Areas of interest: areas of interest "Commercial service"
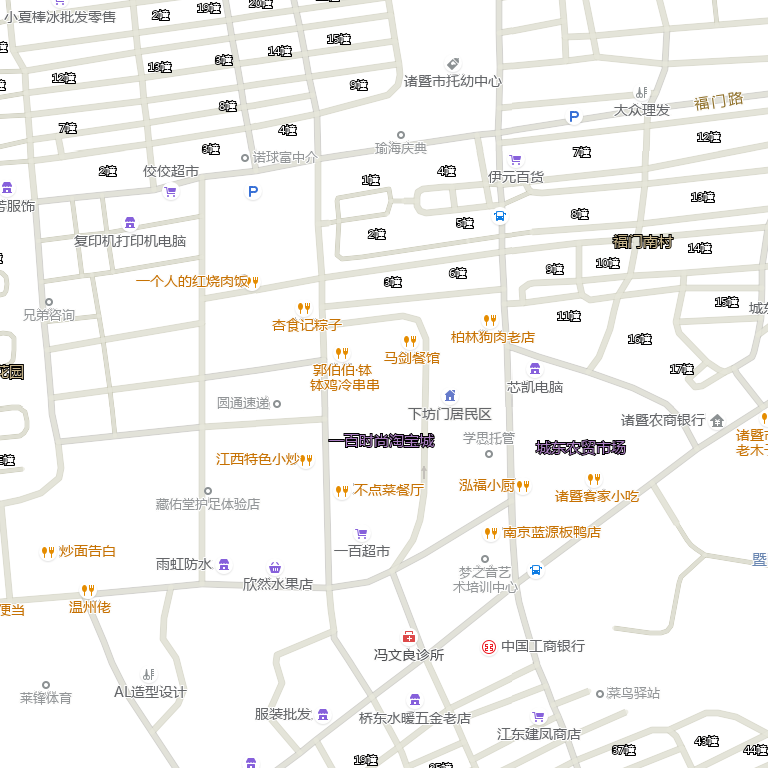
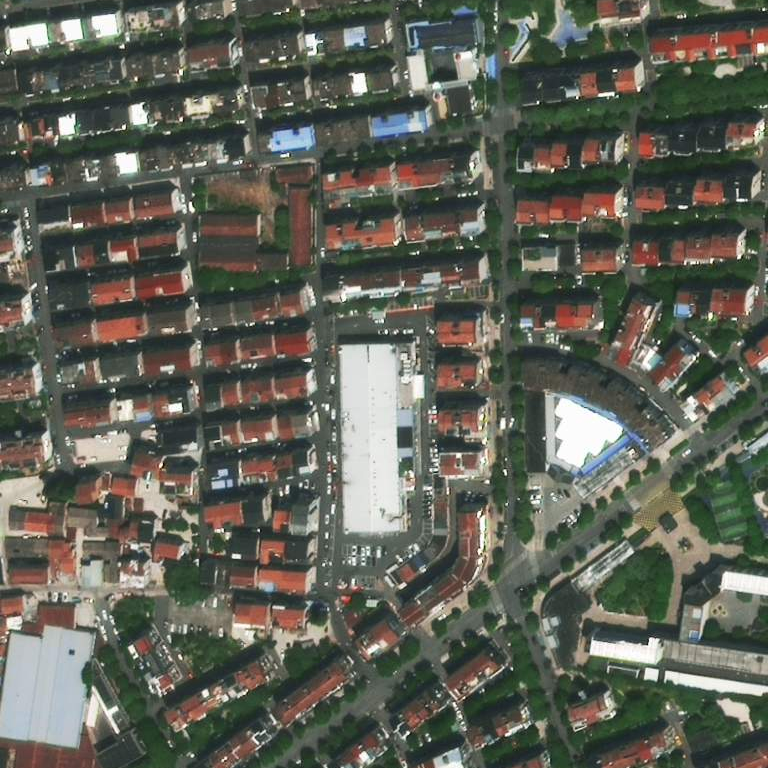